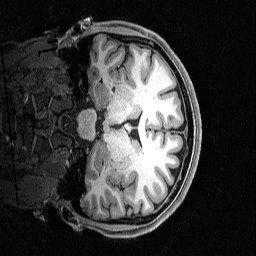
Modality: T1w
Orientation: coronal
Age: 25
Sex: female
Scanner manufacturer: siemens
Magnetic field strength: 3 T
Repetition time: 2.5 s
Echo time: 0.0029 s